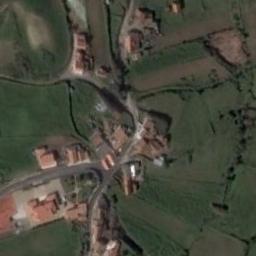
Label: terrace